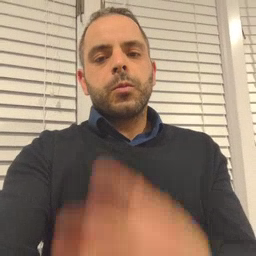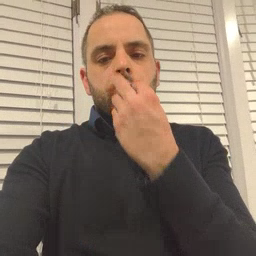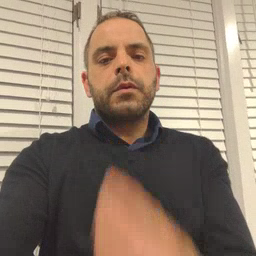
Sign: wolf